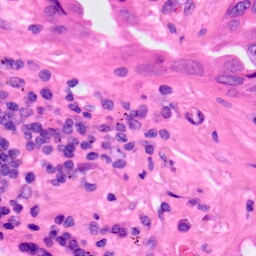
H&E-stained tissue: Lung